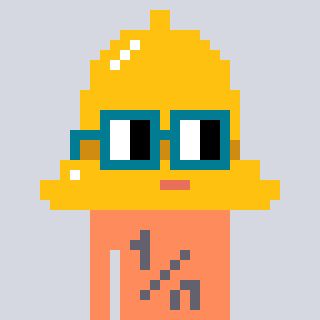
a pixel art character with square dark green glasses, a bell-shaped head and a peachy-colored body on a cool background